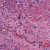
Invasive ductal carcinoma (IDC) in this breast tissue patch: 1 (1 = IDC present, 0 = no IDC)